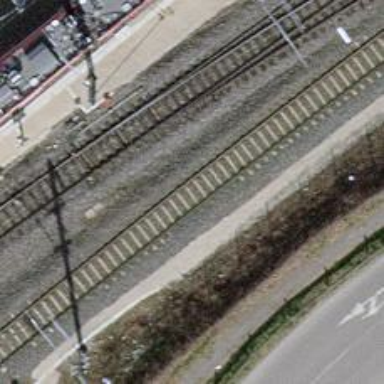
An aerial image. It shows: Railway track with contact line for electrification.